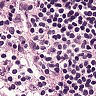
Metastatic tissue present: no